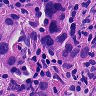
Metastatic tissue present: yes